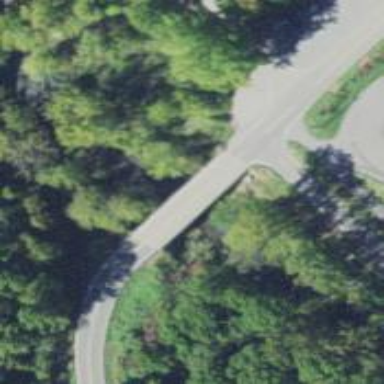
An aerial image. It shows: Secondary road with bridge.